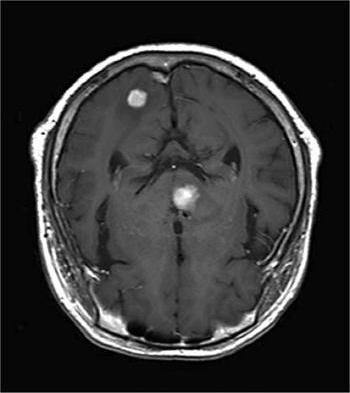
Label: notumor